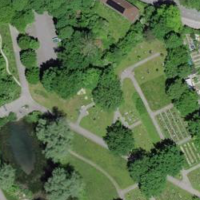
EUNIS habitat code: 53
Species observed at this site:
Gallinula chloropus